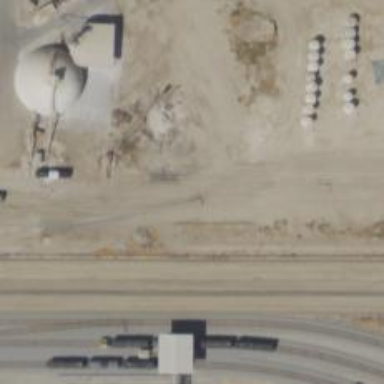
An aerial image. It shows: Railway siding for service.